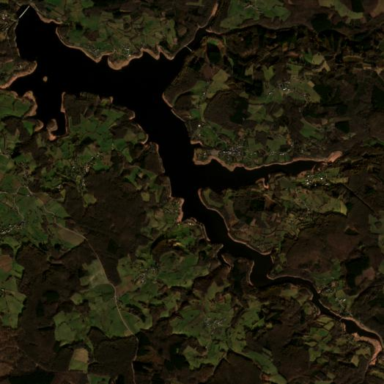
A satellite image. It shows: Reservoir of water.